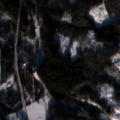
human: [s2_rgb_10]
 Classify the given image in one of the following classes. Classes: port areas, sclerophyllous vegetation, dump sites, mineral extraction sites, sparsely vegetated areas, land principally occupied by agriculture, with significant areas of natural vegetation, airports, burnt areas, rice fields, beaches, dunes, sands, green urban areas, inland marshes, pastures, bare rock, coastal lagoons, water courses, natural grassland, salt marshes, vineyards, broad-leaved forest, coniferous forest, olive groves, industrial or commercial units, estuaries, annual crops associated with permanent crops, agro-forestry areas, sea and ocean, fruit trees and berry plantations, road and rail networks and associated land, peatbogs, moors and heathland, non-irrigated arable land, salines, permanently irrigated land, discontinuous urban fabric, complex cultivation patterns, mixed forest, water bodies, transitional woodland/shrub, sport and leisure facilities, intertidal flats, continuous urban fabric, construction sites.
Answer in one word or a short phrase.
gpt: land principally occupied by agriculture, with significant areas of natural vegetation, broad-leaved forest, coniferous forest, mixed forest, transitional woodland/shrub